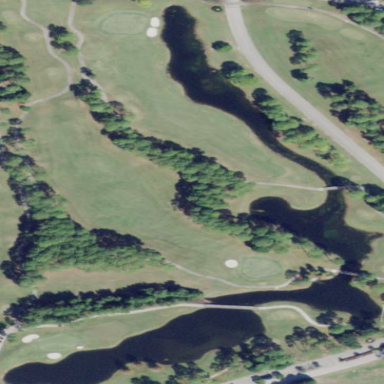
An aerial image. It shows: Scenic view of water hazard on golf course. The natural water feature adds beauty to the landscape.